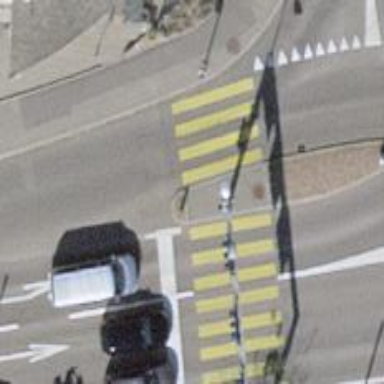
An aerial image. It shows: Marked footway crossing with asphalt surface. There is crossing island present.